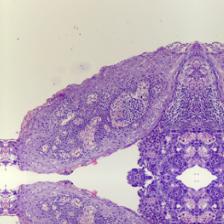
Diagnosis: OSCC